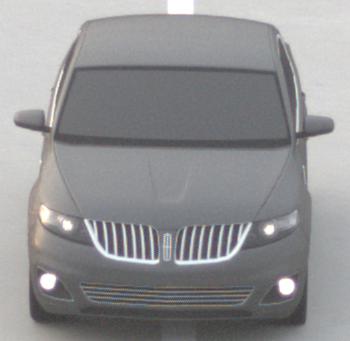
Make: Lincoln
Model: MKS
Detailed model: -
Model produced from: 2008
Model produced until: 2011
Doors: 4
Color: gray
Road condition: dry road
Daytime: sunrise or sunset
Contrast: low contrast